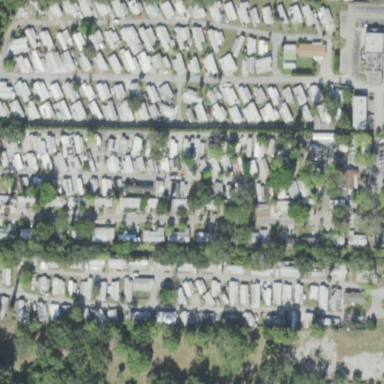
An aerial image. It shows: Residential area designated as trailer park.